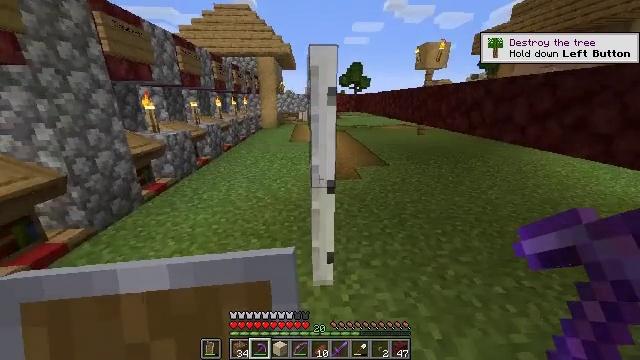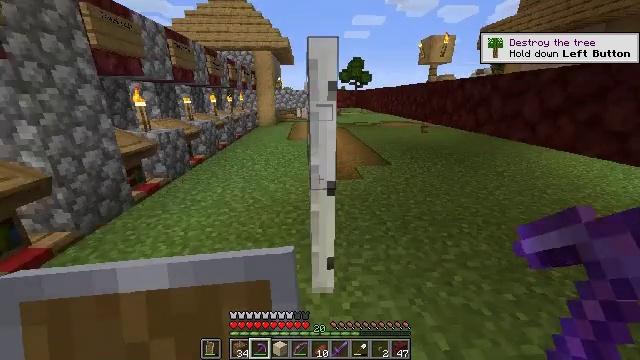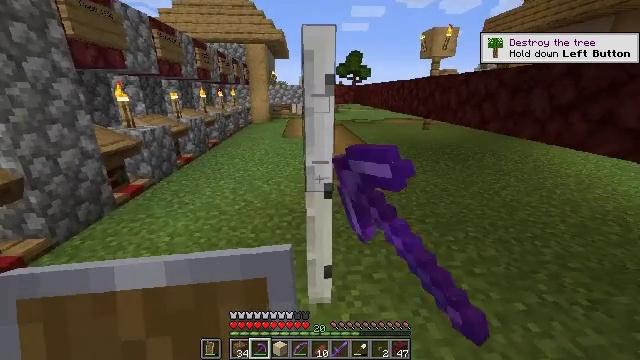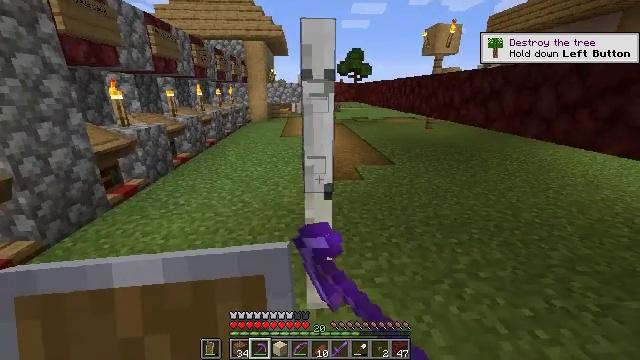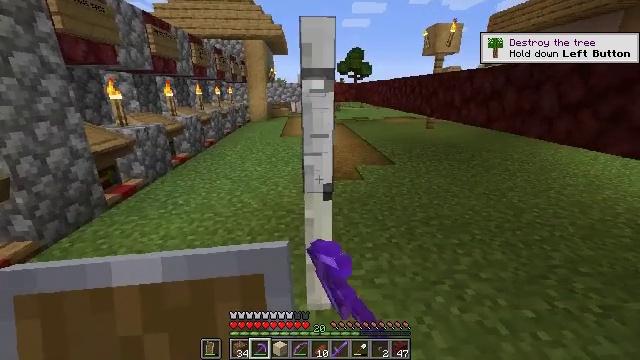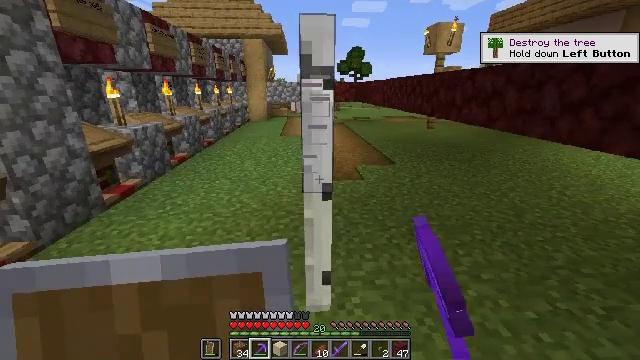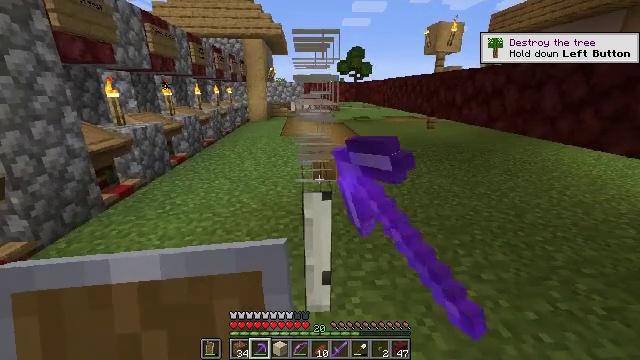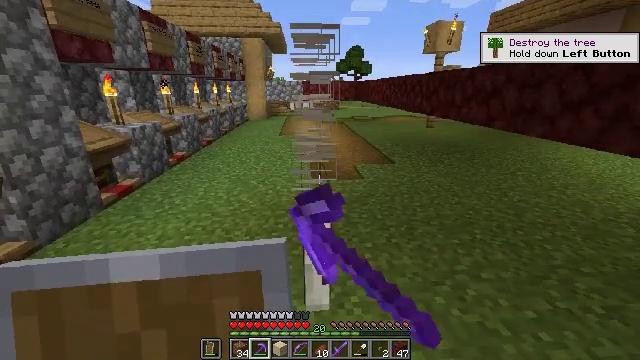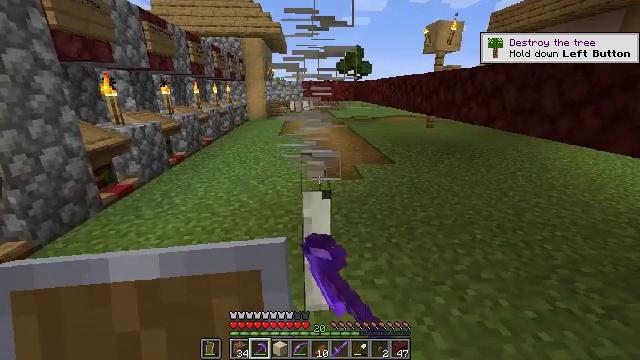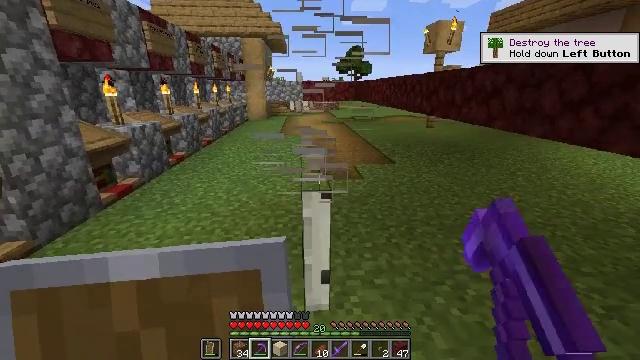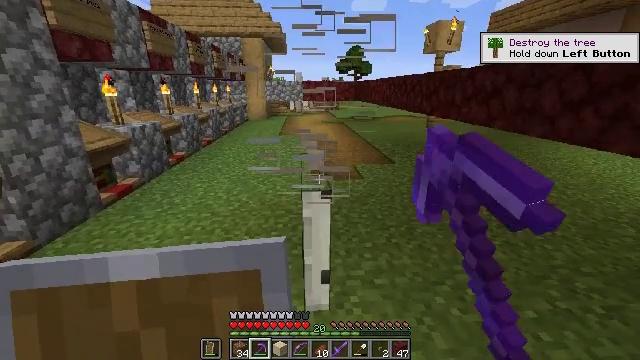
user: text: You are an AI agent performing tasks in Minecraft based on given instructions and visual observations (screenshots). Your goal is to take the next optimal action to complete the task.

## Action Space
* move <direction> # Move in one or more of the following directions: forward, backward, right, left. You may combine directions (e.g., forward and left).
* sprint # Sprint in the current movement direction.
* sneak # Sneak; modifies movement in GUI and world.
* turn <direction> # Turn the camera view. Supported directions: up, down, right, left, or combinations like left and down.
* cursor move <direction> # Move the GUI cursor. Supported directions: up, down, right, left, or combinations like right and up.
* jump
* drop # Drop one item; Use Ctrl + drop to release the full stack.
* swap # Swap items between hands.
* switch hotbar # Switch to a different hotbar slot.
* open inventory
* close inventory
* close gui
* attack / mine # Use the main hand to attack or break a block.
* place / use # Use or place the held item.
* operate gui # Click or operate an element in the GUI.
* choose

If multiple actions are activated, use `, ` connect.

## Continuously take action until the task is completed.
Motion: motion action
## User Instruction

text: Attack the iron door to collect it.
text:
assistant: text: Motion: attack / mine
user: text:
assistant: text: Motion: attack / mine
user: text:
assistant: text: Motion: attack / mine
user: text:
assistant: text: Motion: attack / mine
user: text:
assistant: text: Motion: attack / mine
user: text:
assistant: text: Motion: attack / mine
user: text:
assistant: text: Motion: attack / mine
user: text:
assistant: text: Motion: attack / mine
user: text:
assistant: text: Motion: attack / mine
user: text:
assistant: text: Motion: attack / mine
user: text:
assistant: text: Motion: attack / mine